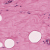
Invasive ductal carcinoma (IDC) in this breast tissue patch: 0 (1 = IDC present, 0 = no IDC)